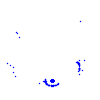
Particle: kaon